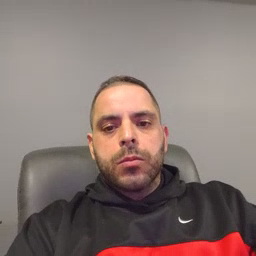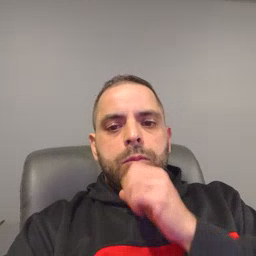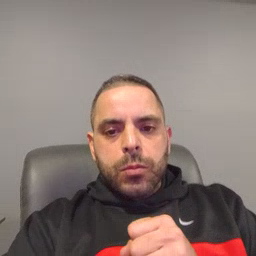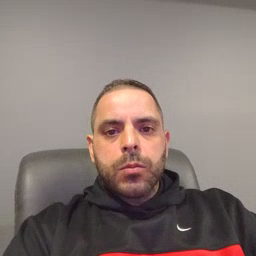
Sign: old